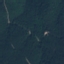
Label: Forest